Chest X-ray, PA view. Patient: 50 years old, sex F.
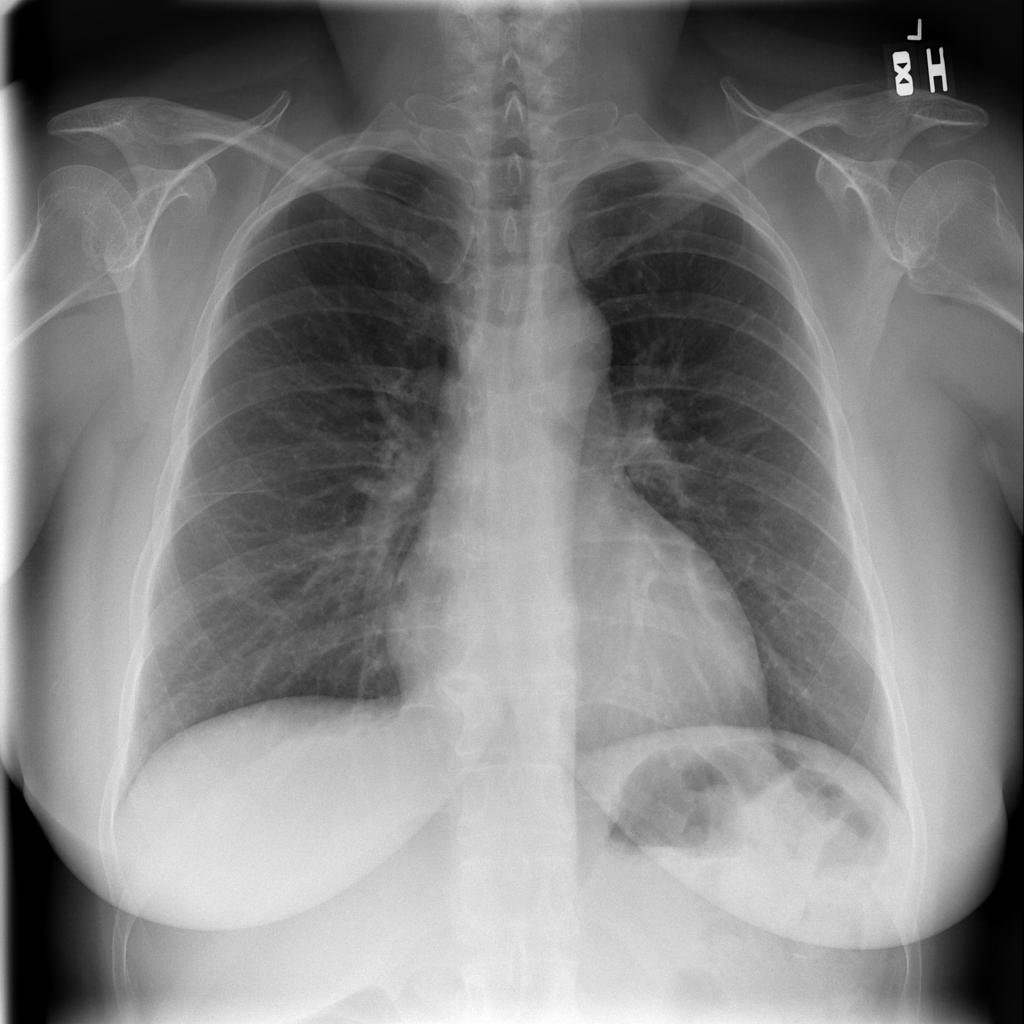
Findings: No Finding